Aerial crown-view tile of a tropical tree (Barro Colorado Island, Panama), acquired 20250217:
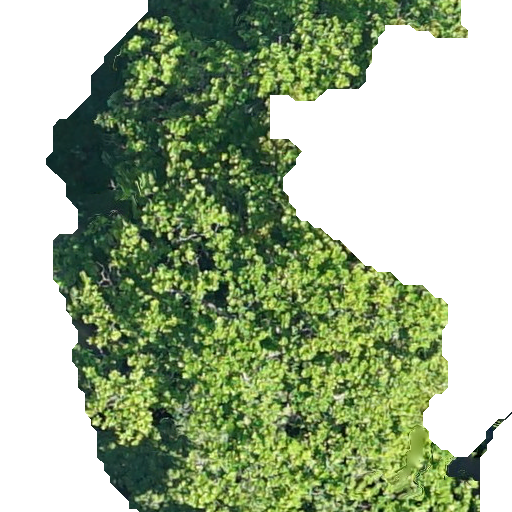
Species: Anacardium excelsum
GBIF accepted scientific name: Anacardium excelsum
Crown area: 257.759 m²